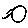
Label: sun